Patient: sex F, age 68
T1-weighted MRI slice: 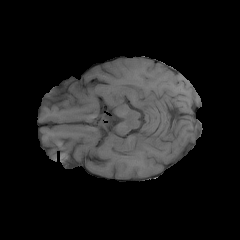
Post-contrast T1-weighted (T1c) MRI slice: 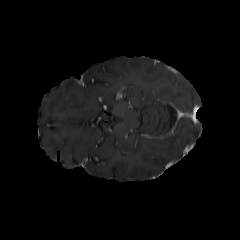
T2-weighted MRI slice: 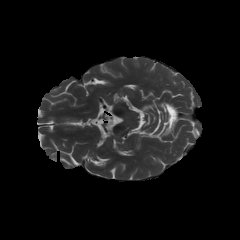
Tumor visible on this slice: no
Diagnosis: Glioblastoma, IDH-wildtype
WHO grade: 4